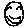
Label: smiley face